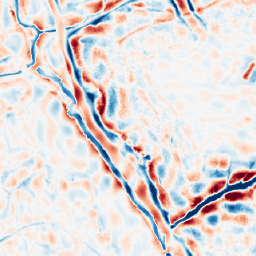
Category: wavelet
Decomposition family: wavelet_dwt
Decomposition parameters: wavelet: db8
level: 4
Upsampling method: area
Upsampling parameters: scale: 2
Upsampling scale: 2